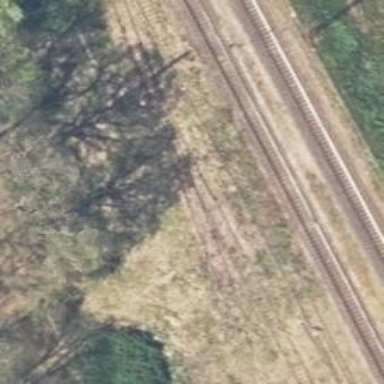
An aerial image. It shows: Disused railway.